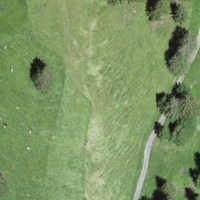
EUNIS habitat code: 23
Species observed at this site:
Euphorbia cyparissias